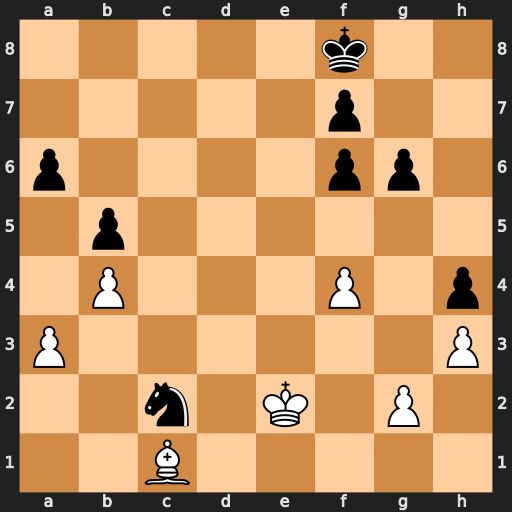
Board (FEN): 5k2/5p2/p4pp1/1p6/1P3P1p/P6P/2n1K1P1/2B5
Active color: w
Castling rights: -
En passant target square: -
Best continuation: Bb2 Nxa3 Bxa3